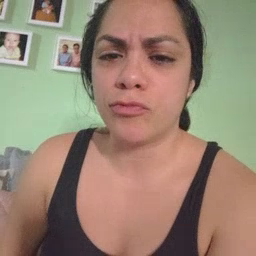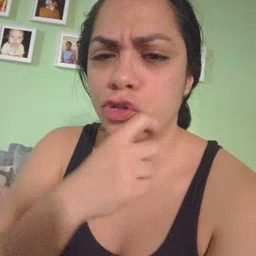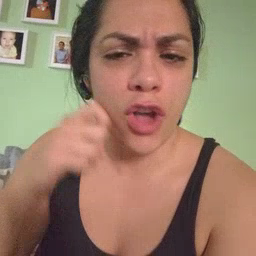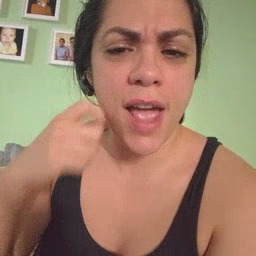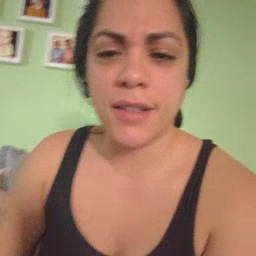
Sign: dry